Interaction volume radius: 5 \u00c5
Interaction volume height: 10 \u00c5
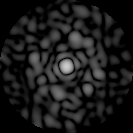
Disorder parameter: 0.8668